На столе стоят две одинаковые шахматные фигуры. Учащийся посмотрел на фигуры попеременно левым глазом и правым, не изменяя положения головы и держа ее так, чтобы фигуры были на одном уровне с глазами. Затем он зарисовал изображения, получившиеся при взгляде одним и другим глазом (см. рисунок).
Определите высоту фигур. Можно считать, что все видимые углы малы и для них справедливы утверждения, что $\sin \varphi \approx \varphi$ и $\cos \varphi \approx 1$. Расстояние между глазами примите равным $65~мм$. При решении задачи можно пользоваться измерительной линейкой.
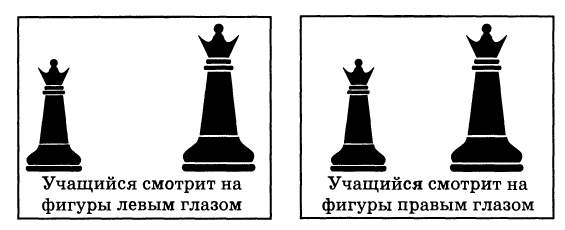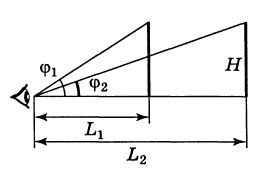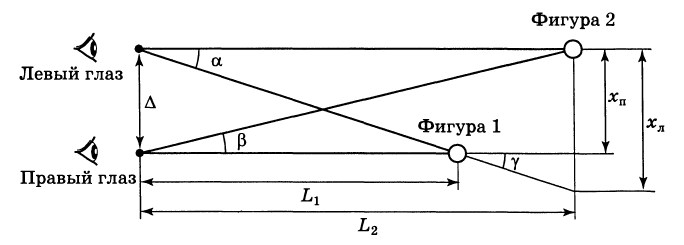
Решение: Размеры (в том числе и угловые) изображений шахматных фигур, нарисованных учащимся, неизвестны, однако можно использовать любые соотношения размеров фигур и расстояний между ними на рисунке, изображающем фигуры и глаза учащегося.  На рисунке выше условно показаны сами фигуры, стороны угла, под которым они видны учащемуся, а на рисунке ниже — дан вид сверху на фигуры, стоящие на столе, и направления, под которыми учащийся видит фигуры тем или иным глазом.  Сначала находим соотношения между высотой $H$ изображения фигуры на рисунке, углами $\varphi_{1}$ и $\varphi_{2}$, под которыми наблюдателю видны фигуры, и расстояниями $L_{1}$, $L_{2}$ от глаз до фигур:$$\varphi_{1} L_{1}=\varphi_{2} L_{2}=H. \qquad (1)$$Откуда$$\frac{L_{2}}{L_{1}}=\frac{\varphi_{1}}{\varphi_{2}}. \qquad (2)$$Затем из второго рисунка находим соотношение между угловыми расстояниями $(\alpha, \beta)$ между фигурами, расстояниями от глаз до фигур и расстоянием между глазами наблюдателя, которое по условию равно $\Delta=65~мм$:$$x_{л}=\alpha L_{2}, \quad x_{п}=\beta L_{2}. \qquad (3)$$Угол $\gamma$, с одной стороны, равен$$\gamma=\frac{\Delta}{L_{1}}, \qquad (4)$$с другой,$$\gamma=\frac{x_{л}-x_{п}}{L_{2}-L_{1}}. \qquad (5)$$Приравнивая $(4)$ и $(5)$ друг другу, с учетом $(3)$ получаем$$\frac{\Delta}{L_{1}}=\frac{L_{2}(\alpha-\beta)}{L_{2}-L_{1}}. \qquad (6)$$C учетом $(2)$$$\frac{\Delta}{L_{1}}=\frac{\varphi_{1}(\alpha-\beta)}{\varphi_{1}-\varphi_{2}}. \qquad (7)$$Взяв отсюда выражение для $L_{1}$ и подставив его в $(1)$, получаем$$H=\frac{\Delta\left(\varphi_{1}-\varphi_{2}\right)}{\alpha-\beta}. \qquad (8)$$Углы в формуле $(8)$ прямо пропорциональны измеряемым на рисунке с помощью измерительной линейки размерам, поэтому $H \approx 6~см$.
Ответ: $$ H \approx 6~см. $$
Темы:
T, Оптика, Геометрическая оптика, Всероссийские, Глаз, Геометрия